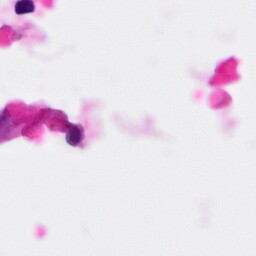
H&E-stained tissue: Pancreatic